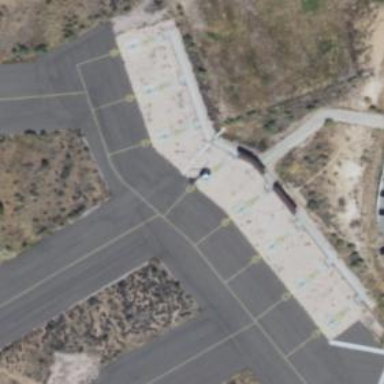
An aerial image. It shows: Image of helipad at airport.